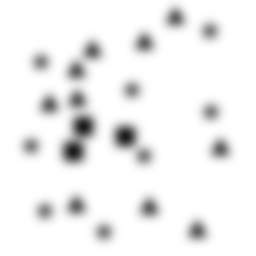
Squares: 3
Triangles: 10
Stars: 8
Total shapes: 21